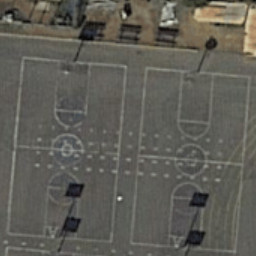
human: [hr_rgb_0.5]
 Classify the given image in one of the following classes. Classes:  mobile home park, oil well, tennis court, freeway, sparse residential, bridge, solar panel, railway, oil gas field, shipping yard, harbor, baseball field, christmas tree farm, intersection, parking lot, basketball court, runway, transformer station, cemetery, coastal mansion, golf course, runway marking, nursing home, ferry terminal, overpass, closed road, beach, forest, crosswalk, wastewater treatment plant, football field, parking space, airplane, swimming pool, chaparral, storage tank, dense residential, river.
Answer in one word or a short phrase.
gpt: basketball court